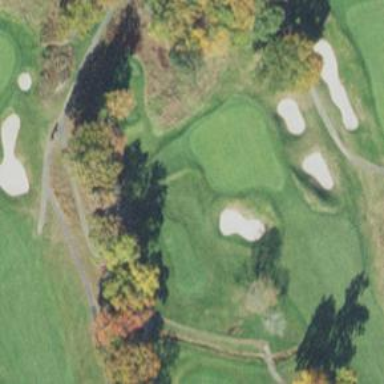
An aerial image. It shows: View of golf hole.